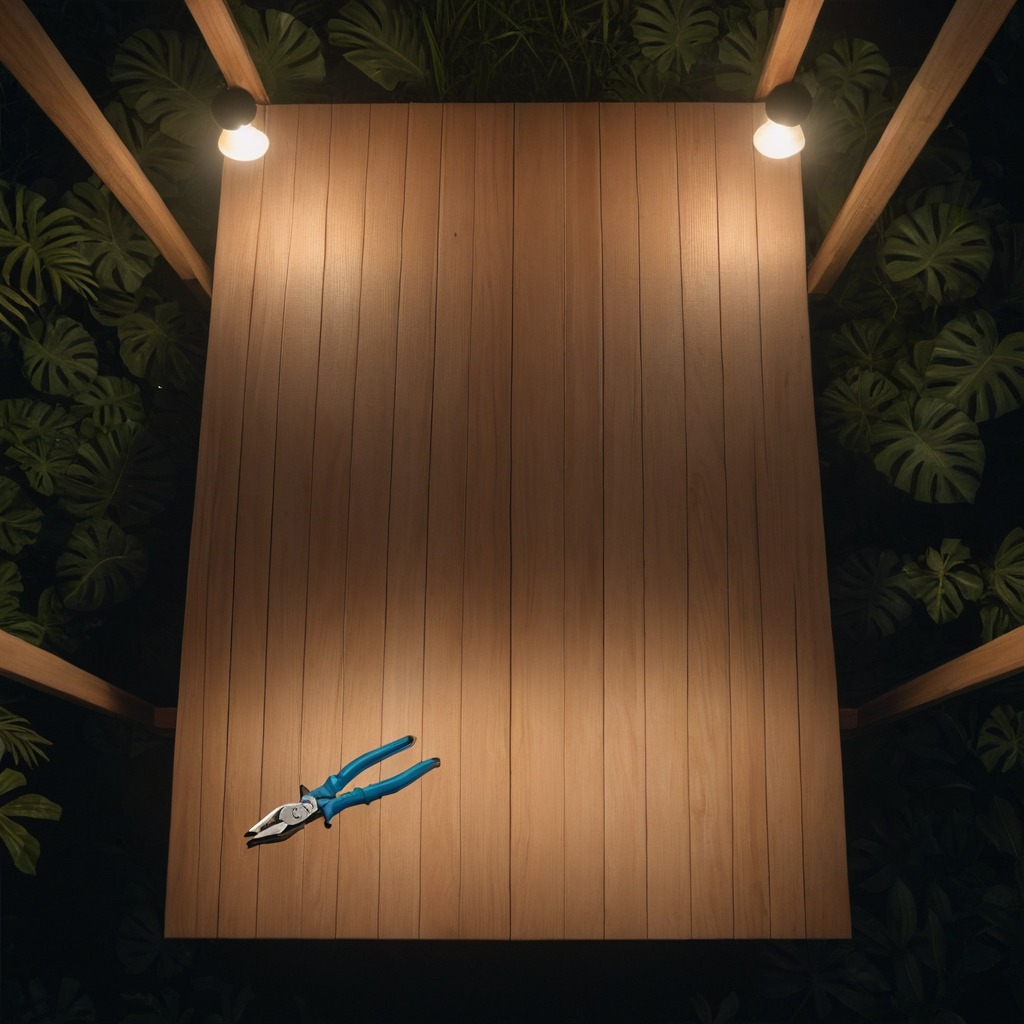
A plier lies on the wooden table inside a jungle field workshop tent at night.